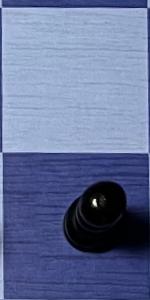
Label: Pawn_Black